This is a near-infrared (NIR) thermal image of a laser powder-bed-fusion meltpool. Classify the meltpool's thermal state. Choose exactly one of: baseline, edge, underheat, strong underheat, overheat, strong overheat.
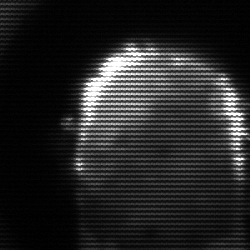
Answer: baseline